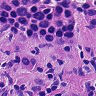
Metastatic tissue present: yes